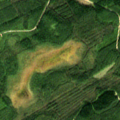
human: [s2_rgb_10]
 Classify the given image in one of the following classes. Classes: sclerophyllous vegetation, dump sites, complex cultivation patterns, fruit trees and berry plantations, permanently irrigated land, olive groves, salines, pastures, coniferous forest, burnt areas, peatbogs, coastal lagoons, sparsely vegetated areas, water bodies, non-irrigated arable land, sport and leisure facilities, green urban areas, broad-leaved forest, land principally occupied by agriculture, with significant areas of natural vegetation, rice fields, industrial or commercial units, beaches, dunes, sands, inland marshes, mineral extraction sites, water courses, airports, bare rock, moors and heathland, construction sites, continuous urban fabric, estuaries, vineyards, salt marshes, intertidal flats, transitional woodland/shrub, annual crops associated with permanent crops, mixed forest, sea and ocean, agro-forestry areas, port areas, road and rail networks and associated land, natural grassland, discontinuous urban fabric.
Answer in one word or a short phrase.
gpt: coniferous forest, mixed forest